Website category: game
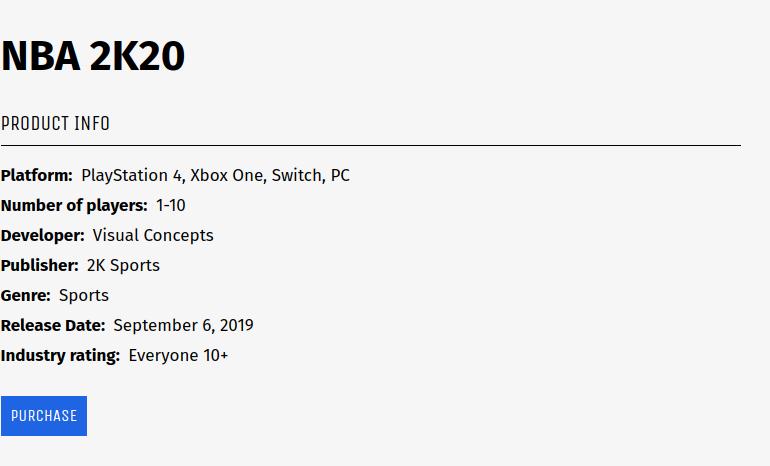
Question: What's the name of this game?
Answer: NBA 2K20

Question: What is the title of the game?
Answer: NBA 2K20

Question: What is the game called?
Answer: NBA 2K20

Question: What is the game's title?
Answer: NBA 2K20

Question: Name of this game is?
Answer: NBA 2K20

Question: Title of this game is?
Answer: NBA 2K20

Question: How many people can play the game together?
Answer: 1-10

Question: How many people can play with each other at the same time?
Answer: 1-10

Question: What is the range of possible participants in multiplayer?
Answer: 1-10

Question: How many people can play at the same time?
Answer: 1-10

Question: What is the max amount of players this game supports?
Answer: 1-10

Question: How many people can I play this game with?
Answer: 1-10

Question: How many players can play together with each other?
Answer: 1-10

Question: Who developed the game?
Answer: Visual Concepts

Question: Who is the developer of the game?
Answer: Visual Concepts

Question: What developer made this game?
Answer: Visual Concepts

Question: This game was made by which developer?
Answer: Visual Concepts

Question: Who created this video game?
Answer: Visual Concepts

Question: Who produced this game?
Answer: Visual Concepts

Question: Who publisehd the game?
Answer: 2K Sports

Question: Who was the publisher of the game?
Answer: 2K Sports

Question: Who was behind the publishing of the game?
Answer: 2K Sports

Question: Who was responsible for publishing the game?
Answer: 2K Sports

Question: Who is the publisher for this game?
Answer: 2K Sports

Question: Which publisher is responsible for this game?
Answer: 2K Sports

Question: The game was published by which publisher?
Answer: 2K Sports

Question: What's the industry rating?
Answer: Everyone 10+

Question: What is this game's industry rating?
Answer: Everyone 10+

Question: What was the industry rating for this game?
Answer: Everyone 10+

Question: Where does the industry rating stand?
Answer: Everyone 10+

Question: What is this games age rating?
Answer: Everyone 10+

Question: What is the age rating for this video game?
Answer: Everyone 10+

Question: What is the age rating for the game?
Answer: Everyone 10+

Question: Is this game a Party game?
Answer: no

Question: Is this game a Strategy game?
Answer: no

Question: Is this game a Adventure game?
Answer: no

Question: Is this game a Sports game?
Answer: yes

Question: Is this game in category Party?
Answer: no

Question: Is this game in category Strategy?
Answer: no

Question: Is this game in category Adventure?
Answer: no

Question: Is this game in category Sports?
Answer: yes

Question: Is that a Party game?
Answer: no

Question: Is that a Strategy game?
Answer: no

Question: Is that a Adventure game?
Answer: no

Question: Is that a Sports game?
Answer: yes

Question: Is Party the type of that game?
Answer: no

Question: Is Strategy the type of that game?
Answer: no

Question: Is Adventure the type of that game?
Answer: no

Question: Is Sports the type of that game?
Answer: yes

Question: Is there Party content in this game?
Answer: no

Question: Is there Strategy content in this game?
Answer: no

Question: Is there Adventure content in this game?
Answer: no

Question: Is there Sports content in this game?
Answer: yes

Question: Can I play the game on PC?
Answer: yes

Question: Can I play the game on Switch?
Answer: yes

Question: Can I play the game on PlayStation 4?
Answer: yes

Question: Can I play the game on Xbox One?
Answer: yes

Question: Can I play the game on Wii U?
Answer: no

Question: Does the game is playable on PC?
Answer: yes

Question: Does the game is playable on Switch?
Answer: yes

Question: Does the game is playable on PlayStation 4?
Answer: yes

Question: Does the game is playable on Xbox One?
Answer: yes

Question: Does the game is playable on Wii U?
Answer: no

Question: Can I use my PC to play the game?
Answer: yes